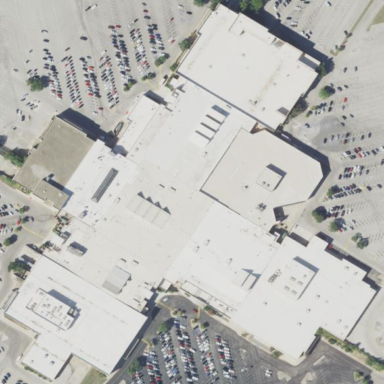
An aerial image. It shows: Retail building in mall.